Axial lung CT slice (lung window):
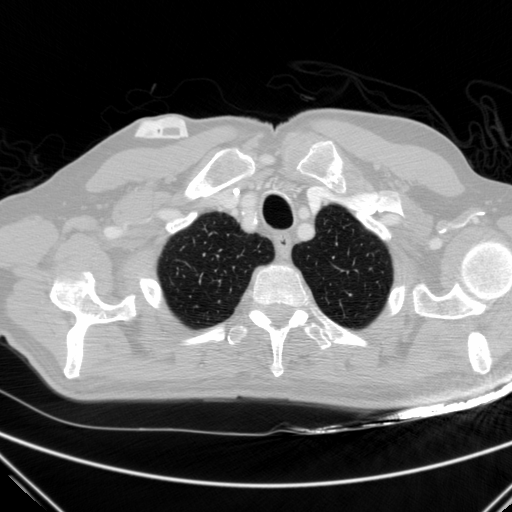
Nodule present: no